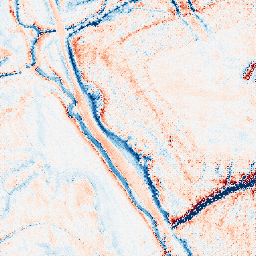
Category: edge_preserving
Decomposition family: bilateral
Decomposition parameters: d: 21
sigma_color: 75
sigma_space: 25
Upsampling method: regularized
Upsampling parameters: scale: 2
lambda_reg: 0.1
Upsampling scale: 2